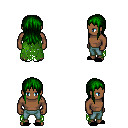
a pixel art fantasy rpg character, male body template, human, dark skin, green tattered cape, teal pants, green unkempt hairstyle, black slippers, four views (front, back, left, right), 2x2 character sprite sheet, small pixel art, hard edges, no anti-aliasing